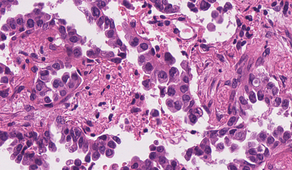
Tumor epithelial tissue: yes
Tumor-associated stroma tissue: yes
Normal tissue: no